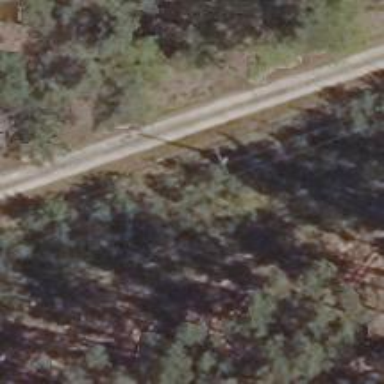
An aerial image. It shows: Power pole.